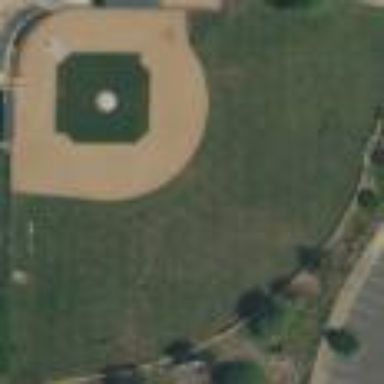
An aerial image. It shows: Baseball pitch for leisure land activities.